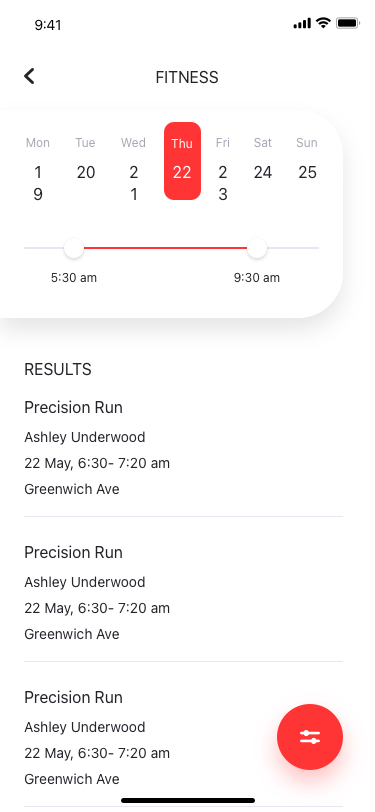
Text in this UI design:
22
21
20
19
23
24
25
Wed
Thu
Fri
Sat
Sun
Tue
Mon
5:30 am
9:30 am
FITNESS
RESULTS
Precision Run
Ashley Underwood
22 May, 6:30- 7:20 am
Greenwich Ave
Precision Run
Ashley Underwood
22 May, 6:30- 7:20 am
Greenwich Ave
Precision Run
Ashley Underwood
22 May, 6:30- 7:20 am
Greenwich Ave